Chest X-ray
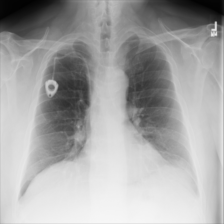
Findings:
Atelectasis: negative
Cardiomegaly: negative
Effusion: negative
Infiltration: negative
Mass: negative
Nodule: negative
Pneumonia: negative
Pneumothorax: negative
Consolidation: negative
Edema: negative
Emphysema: negative
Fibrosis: negative
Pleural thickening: negative
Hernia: negative